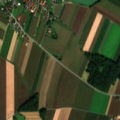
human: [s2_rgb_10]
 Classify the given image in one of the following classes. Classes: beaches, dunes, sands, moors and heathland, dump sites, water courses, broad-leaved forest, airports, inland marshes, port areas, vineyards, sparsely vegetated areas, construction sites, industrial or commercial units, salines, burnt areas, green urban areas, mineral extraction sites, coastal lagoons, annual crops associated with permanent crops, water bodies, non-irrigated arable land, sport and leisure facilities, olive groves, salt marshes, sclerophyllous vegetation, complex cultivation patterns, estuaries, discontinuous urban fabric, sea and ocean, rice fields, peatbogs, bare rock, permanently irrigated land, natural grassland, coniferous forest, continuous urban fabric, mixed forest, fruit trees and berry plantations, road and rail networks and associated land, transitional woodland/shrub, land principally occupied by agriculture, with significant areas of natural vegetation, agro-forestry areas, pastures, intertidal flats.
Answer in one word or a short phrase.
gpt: discontinuous urban fabric, non-irrigated arable land, land principally occupied by agriculture, with significant areas of natural vegetation, broad-leaved forest